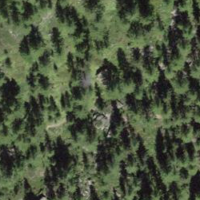
EUNIS habitat code: 43
Species observed at this site:
Arnica montana
Convallaria majalis